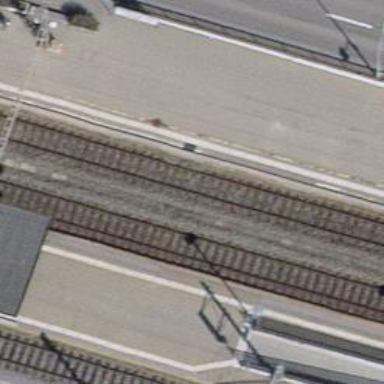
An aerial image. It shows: Stop position for public transport at railway stop.